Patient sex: M
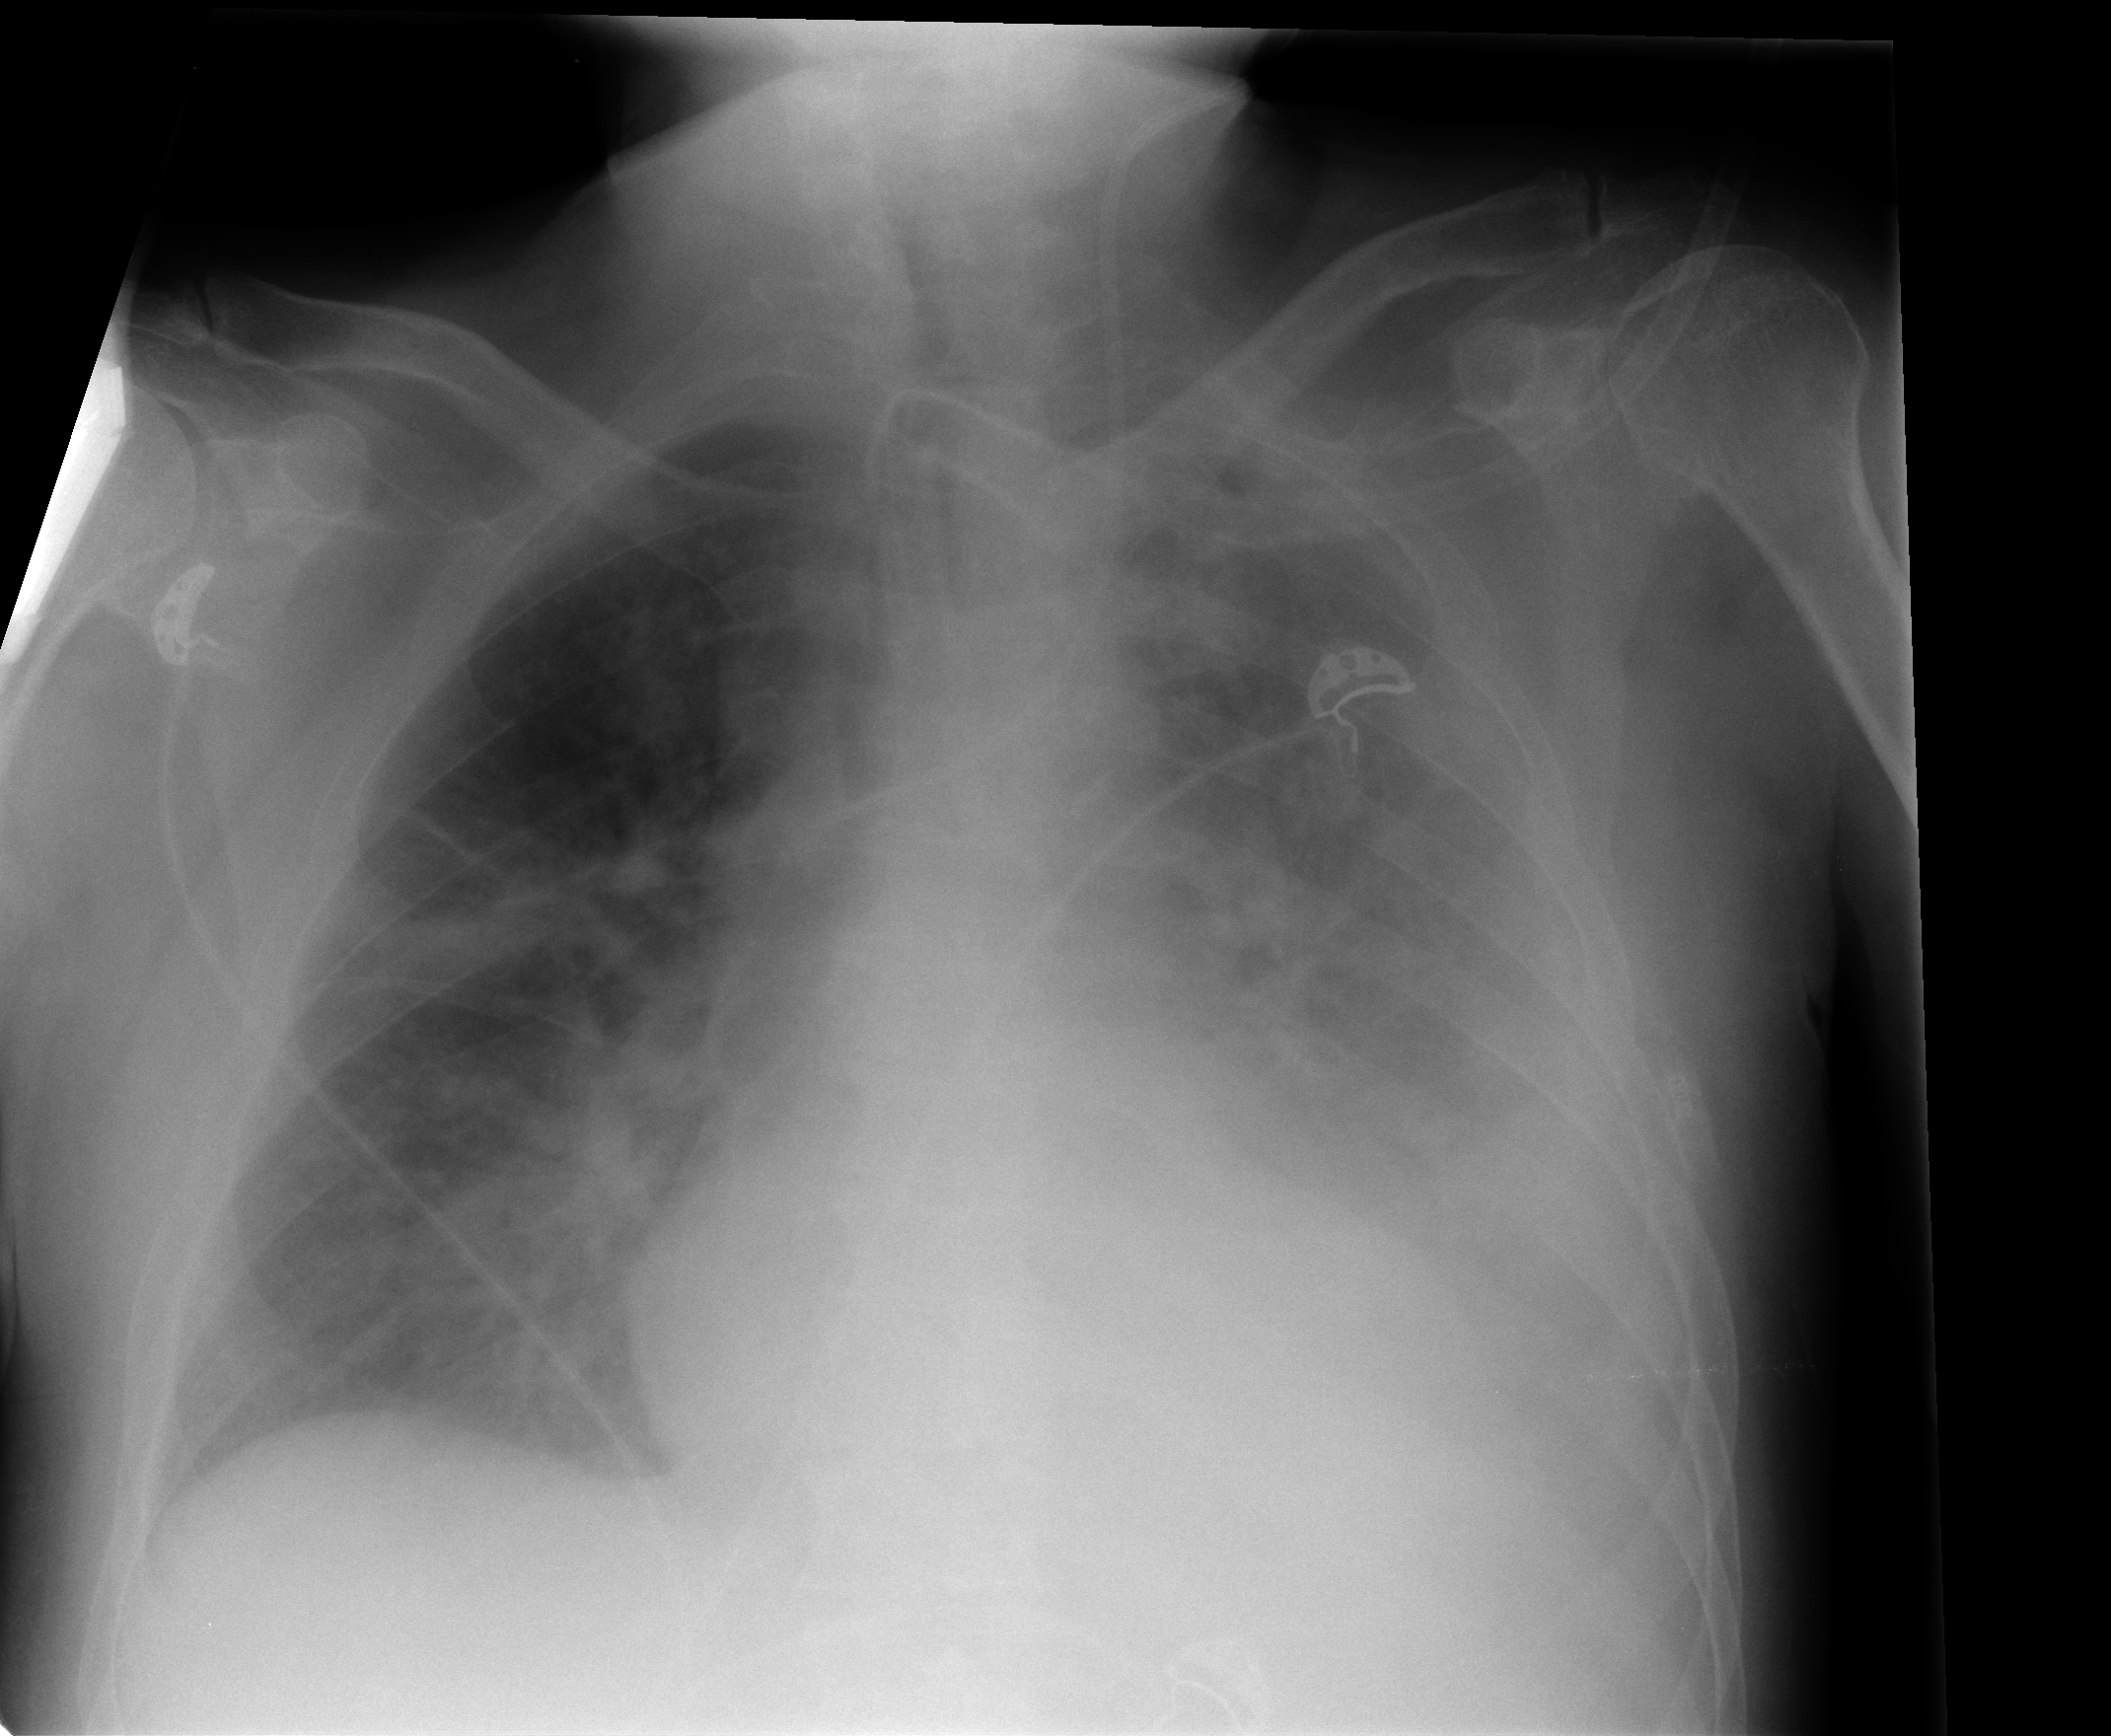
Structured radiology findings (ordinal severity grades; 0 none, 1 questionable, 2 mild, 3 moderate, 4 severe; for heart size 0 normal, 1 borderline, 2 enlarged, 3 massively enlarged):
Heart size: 1
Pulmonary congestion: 2
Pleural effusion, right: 1
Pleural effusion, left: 3
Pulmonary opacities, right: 2
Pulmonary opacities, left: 2
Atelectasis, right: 1
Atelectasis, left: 2